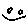
Label: smiley face